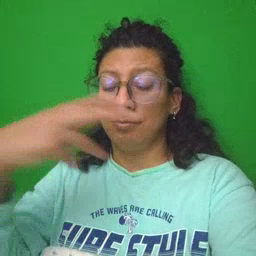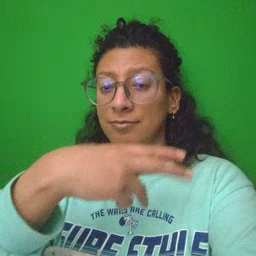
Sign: cut